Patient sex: F
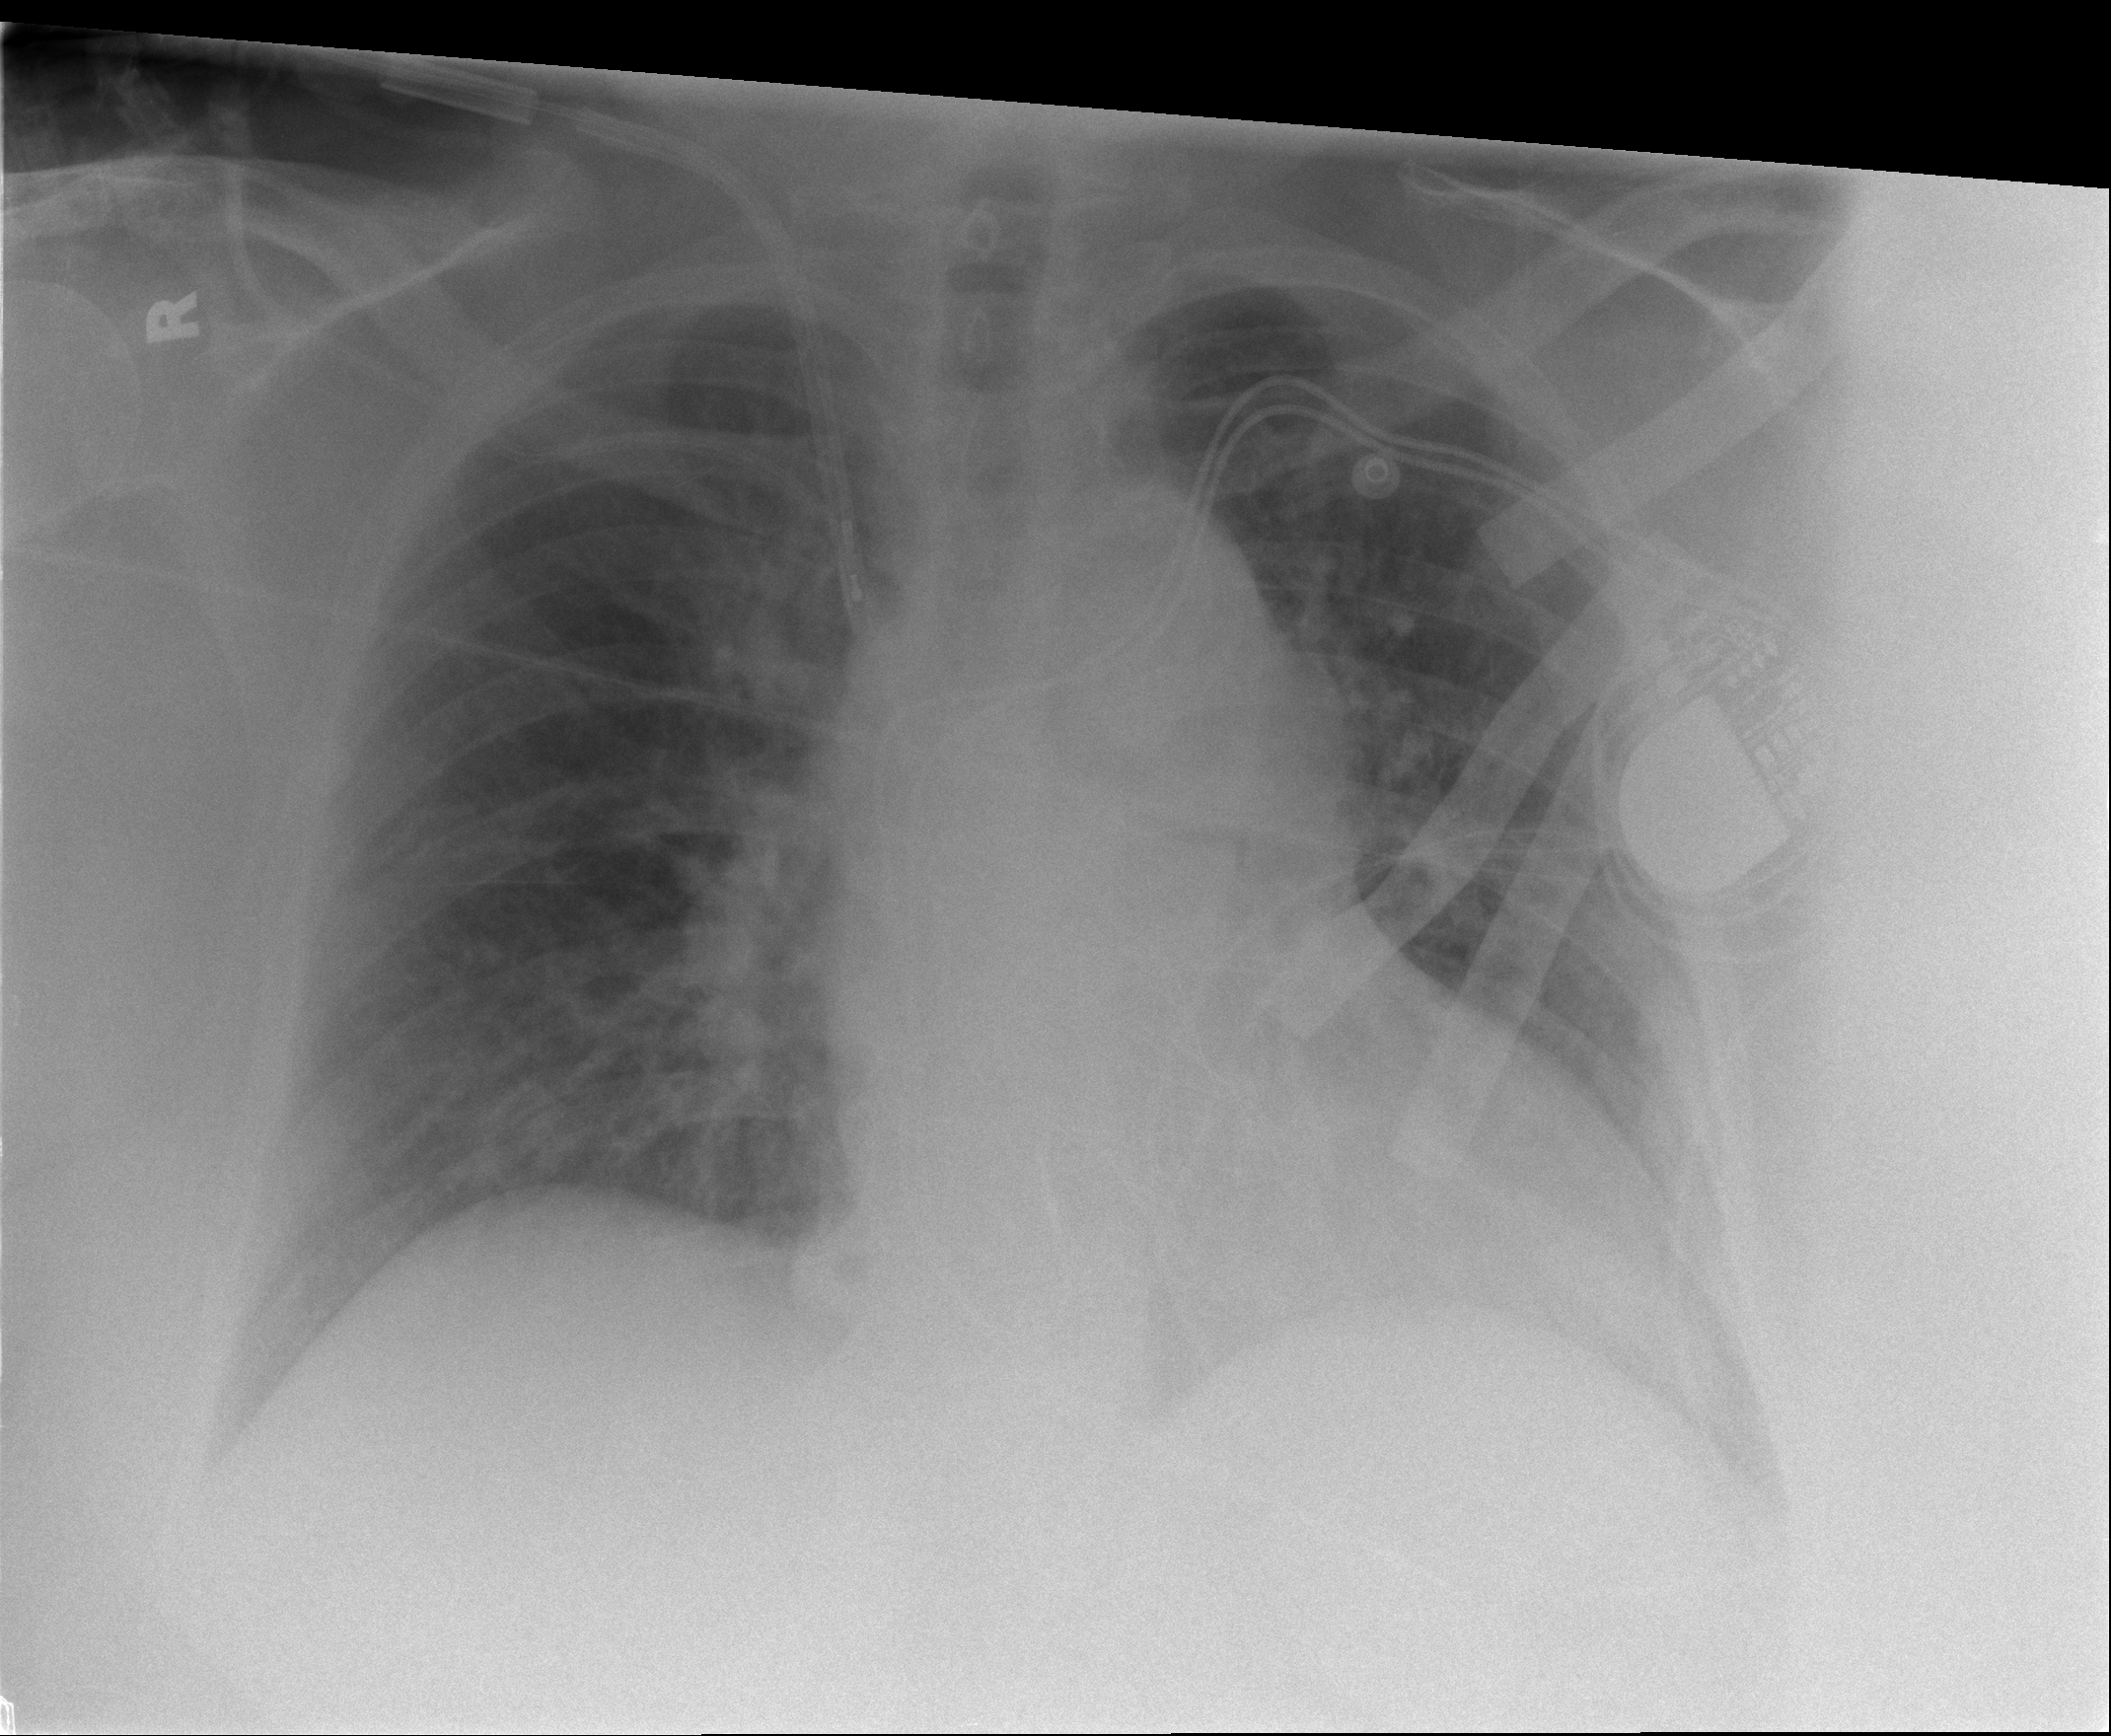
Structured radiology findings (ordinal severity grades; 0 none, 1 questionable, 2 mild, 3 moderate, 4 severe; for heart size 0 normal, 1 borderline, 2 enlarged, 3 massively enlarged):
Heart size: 1
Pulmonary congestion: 2
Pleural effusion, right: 0
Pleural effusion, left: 0
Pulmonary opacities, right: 0
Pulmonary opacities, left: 0
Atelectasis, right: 0
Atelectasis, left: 1